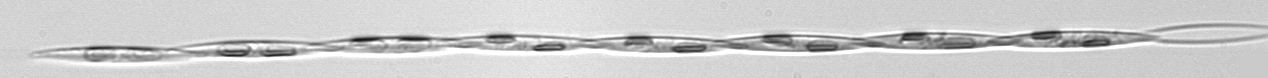
Label: Pseudo-nitzschia